Interaction volume radius: 5 \u00c5
Interaction volume height: 20 \u00c5
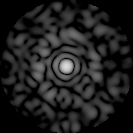
Disorder parameter: 0.8699